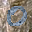
Label: 0